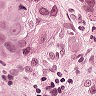
Metastatic tissue present: yes